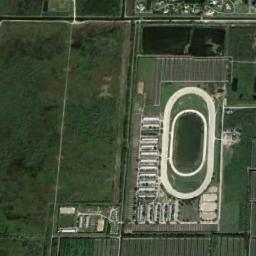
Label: ground_track_field